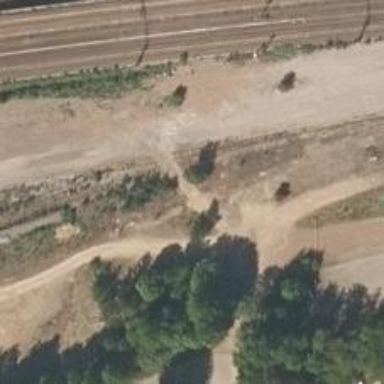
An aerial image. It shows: Unused railway yard.